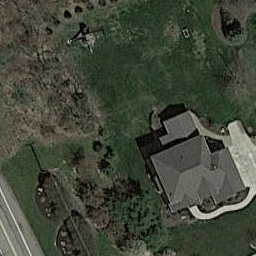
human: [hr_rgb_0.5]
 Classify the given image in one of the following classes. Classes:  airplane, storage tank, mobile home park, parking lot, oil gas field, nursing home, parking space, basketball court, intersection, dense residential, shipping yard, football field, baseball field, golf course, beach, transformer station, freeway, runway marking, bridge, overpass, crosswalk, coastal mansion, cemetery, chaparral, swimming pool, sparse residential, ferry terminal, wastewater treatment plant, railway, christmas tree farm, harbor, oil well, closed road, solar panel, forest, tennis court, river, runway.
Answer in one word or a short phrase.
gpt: sparse residential